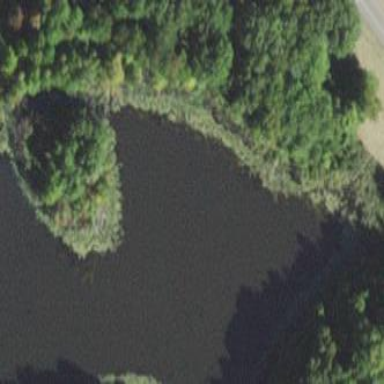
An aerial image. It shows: Lake with natural water.